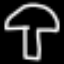
Label: mushroom